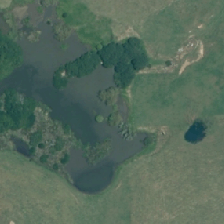
Land cover: lake_pond